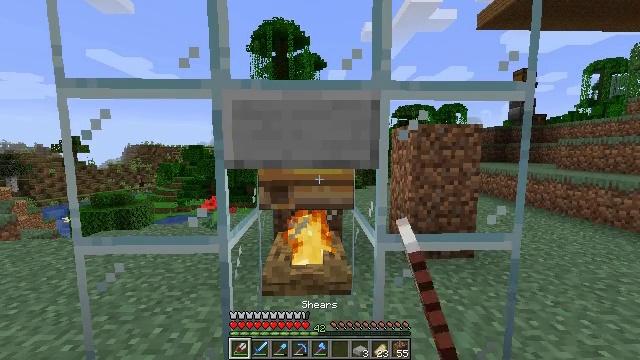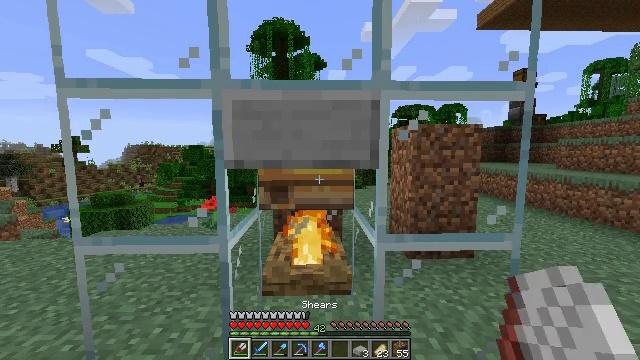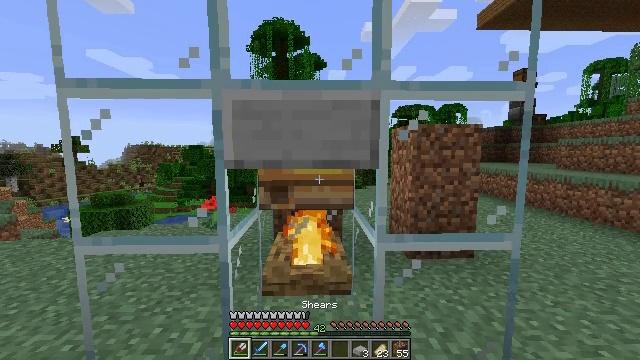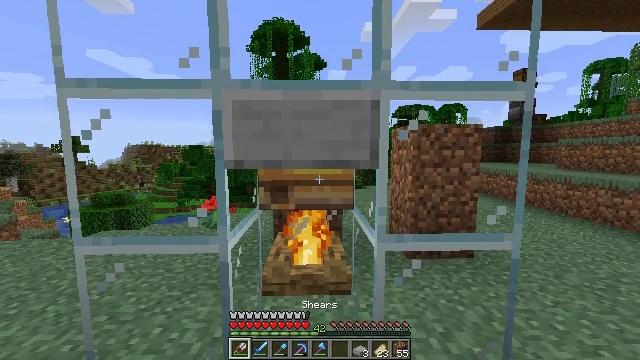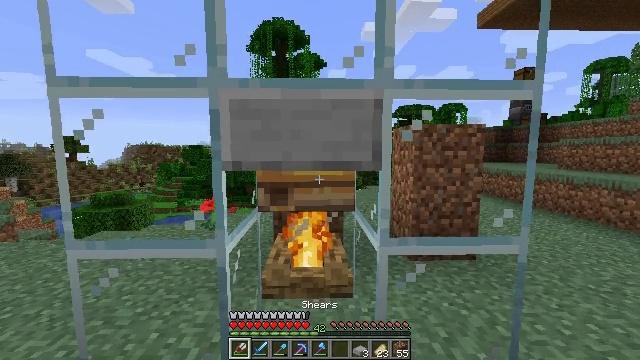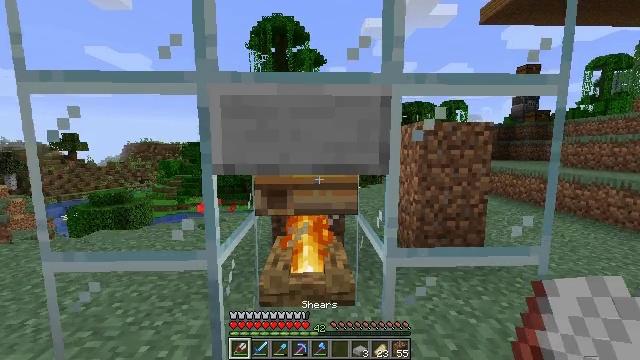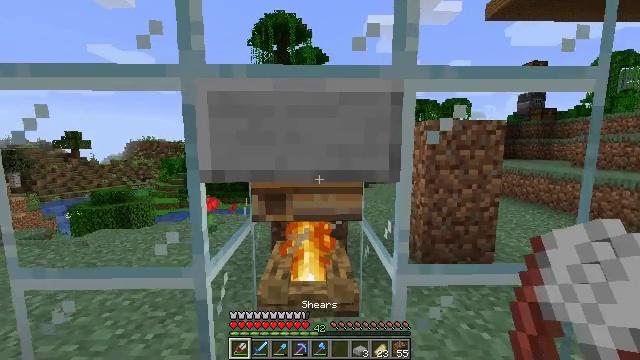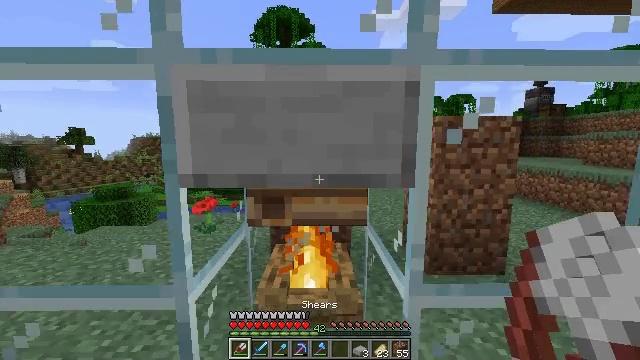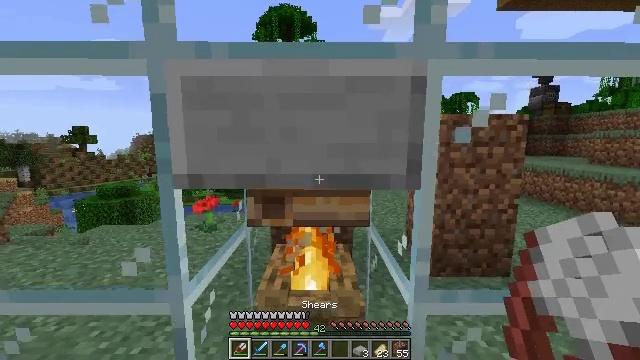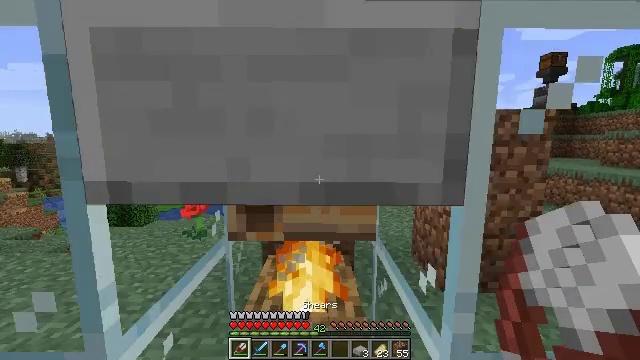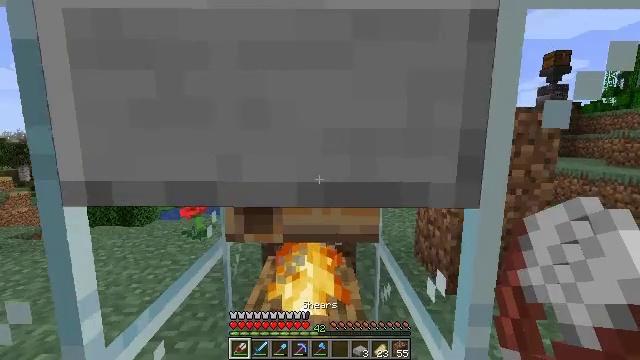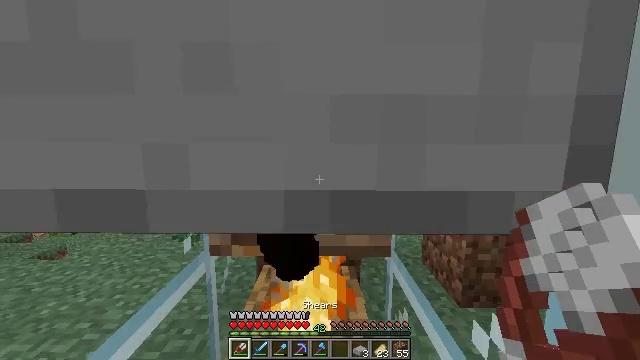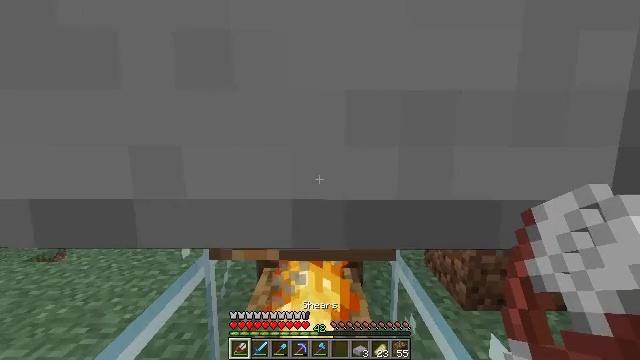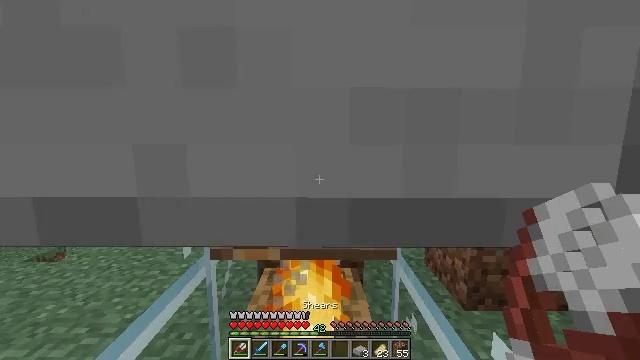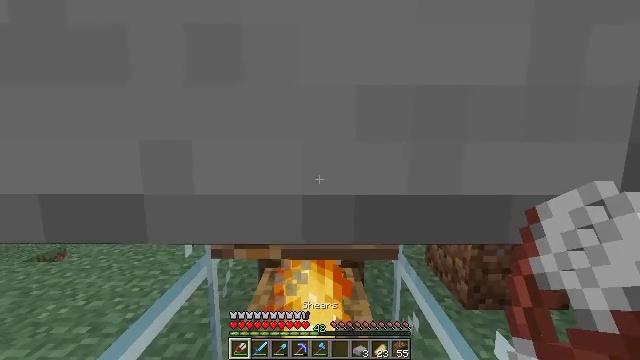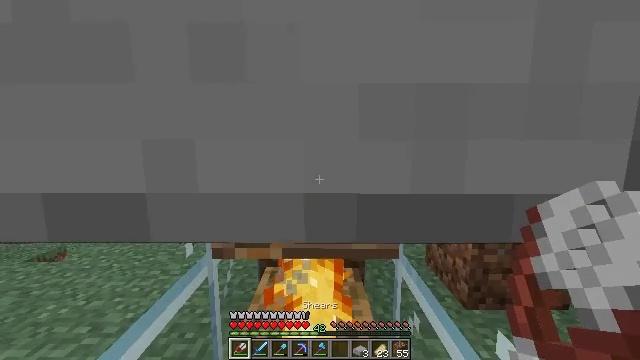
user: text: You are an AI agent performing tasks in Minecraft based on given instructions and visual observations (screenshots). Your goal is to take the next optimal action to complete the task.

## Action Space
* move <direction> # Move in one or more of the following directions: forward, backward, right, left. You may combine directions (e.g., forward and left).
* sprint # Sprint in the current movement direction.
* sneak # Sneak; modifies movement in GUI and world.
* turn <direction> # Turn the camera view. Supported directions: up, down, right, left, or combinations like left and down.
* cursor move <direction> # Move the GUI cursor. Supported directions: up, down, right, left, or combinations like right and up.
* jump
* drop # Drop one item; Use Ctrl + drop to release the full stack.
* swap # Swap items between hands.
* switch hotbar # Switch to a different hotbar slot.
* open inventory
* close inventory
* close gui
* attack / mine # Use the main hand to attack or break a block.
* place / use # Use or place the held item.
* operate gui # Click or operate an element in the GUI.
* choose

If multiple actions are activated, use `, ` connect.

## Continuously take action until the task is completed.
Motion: motion action
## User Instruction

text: Destroy the bee nest.
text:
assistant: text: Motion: no_op
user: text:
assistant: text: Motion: no_op
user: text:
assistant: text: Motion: no_op
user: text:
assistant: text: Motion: move forward
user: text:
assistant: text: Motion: move forward
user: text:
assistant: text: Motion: move forward
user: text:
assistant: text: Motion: move forward
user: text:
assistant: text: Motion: move forward
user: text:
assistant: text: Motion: move forward
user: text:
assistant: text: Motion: move forward
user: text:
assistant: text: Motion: move forward
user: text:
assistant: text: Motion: move forward
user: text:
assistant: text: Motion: move forward
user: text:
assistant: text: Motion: no_op
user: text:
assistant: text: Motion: no_op
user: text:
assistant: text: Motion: no_op
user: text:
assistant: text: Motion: no_op
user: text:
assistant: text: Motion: no_op
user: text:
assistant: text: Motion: no_op
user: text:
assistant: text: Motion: no_op
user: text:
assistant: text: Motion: no_op
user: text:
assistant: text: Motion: move back
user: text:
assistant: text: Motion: move back
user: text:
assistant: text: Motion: move back
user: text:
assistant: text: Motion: move back
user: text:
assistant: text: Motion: move back
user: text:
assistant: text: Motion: move back
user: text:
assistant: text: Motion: move back
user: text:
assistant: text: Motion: no_op
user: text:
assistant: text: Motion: no_op